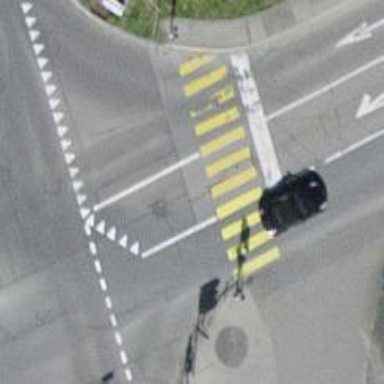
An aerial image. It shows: Crossing with traffic signals.